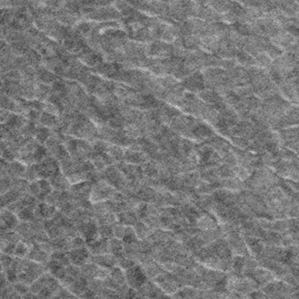
Label: frost